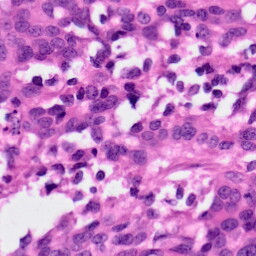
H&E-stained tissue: Ovarian